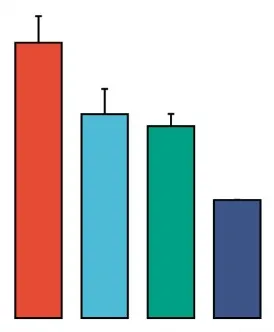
Overview of SIT coexistent with gastric cancer cases and treatment outcomes based on different surgical approaches. (D) Length of hospital stay following different surgical procedures for SIT patients combined with gastric cancer.
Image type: chart (chart)